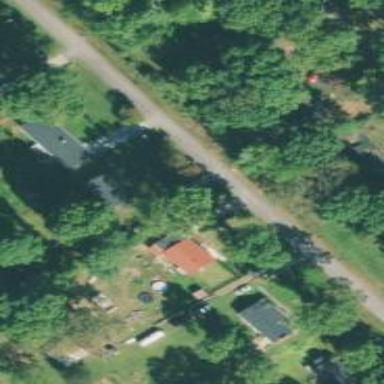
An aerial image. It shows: Driveway leading to service road.